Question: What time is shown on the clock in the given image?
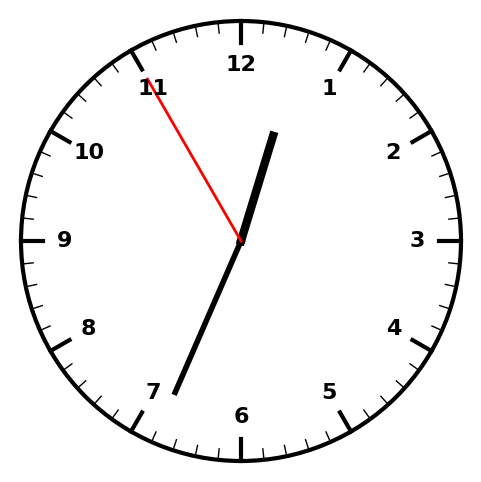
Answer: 12:33:55